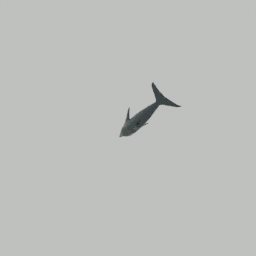
Label: animals